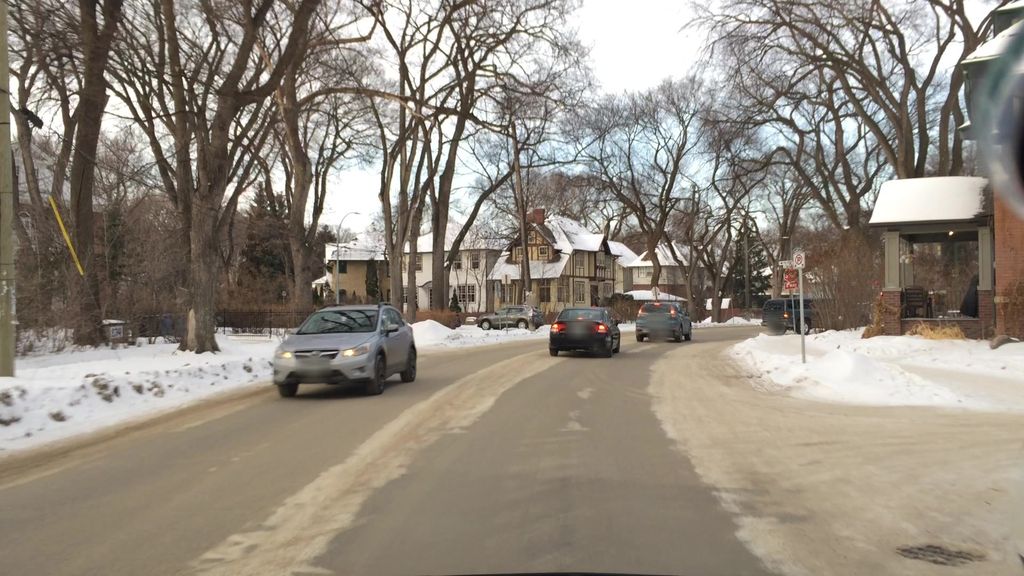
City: winnipeg